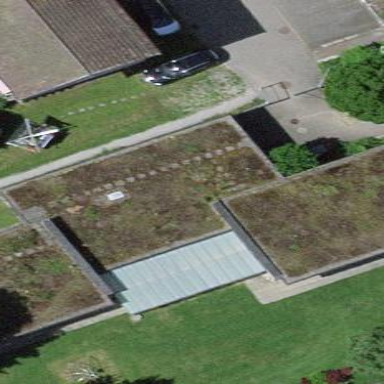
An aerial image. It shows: Kindergarten building.